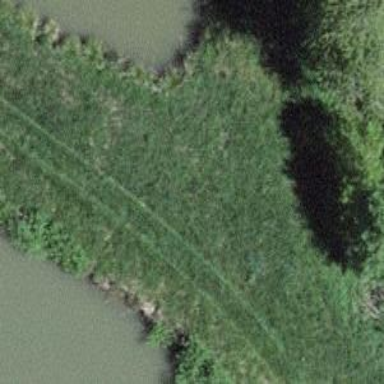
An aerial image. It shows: Track with ground surface. The track is Grade 4.